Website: ulta-beauty
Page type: account-selection
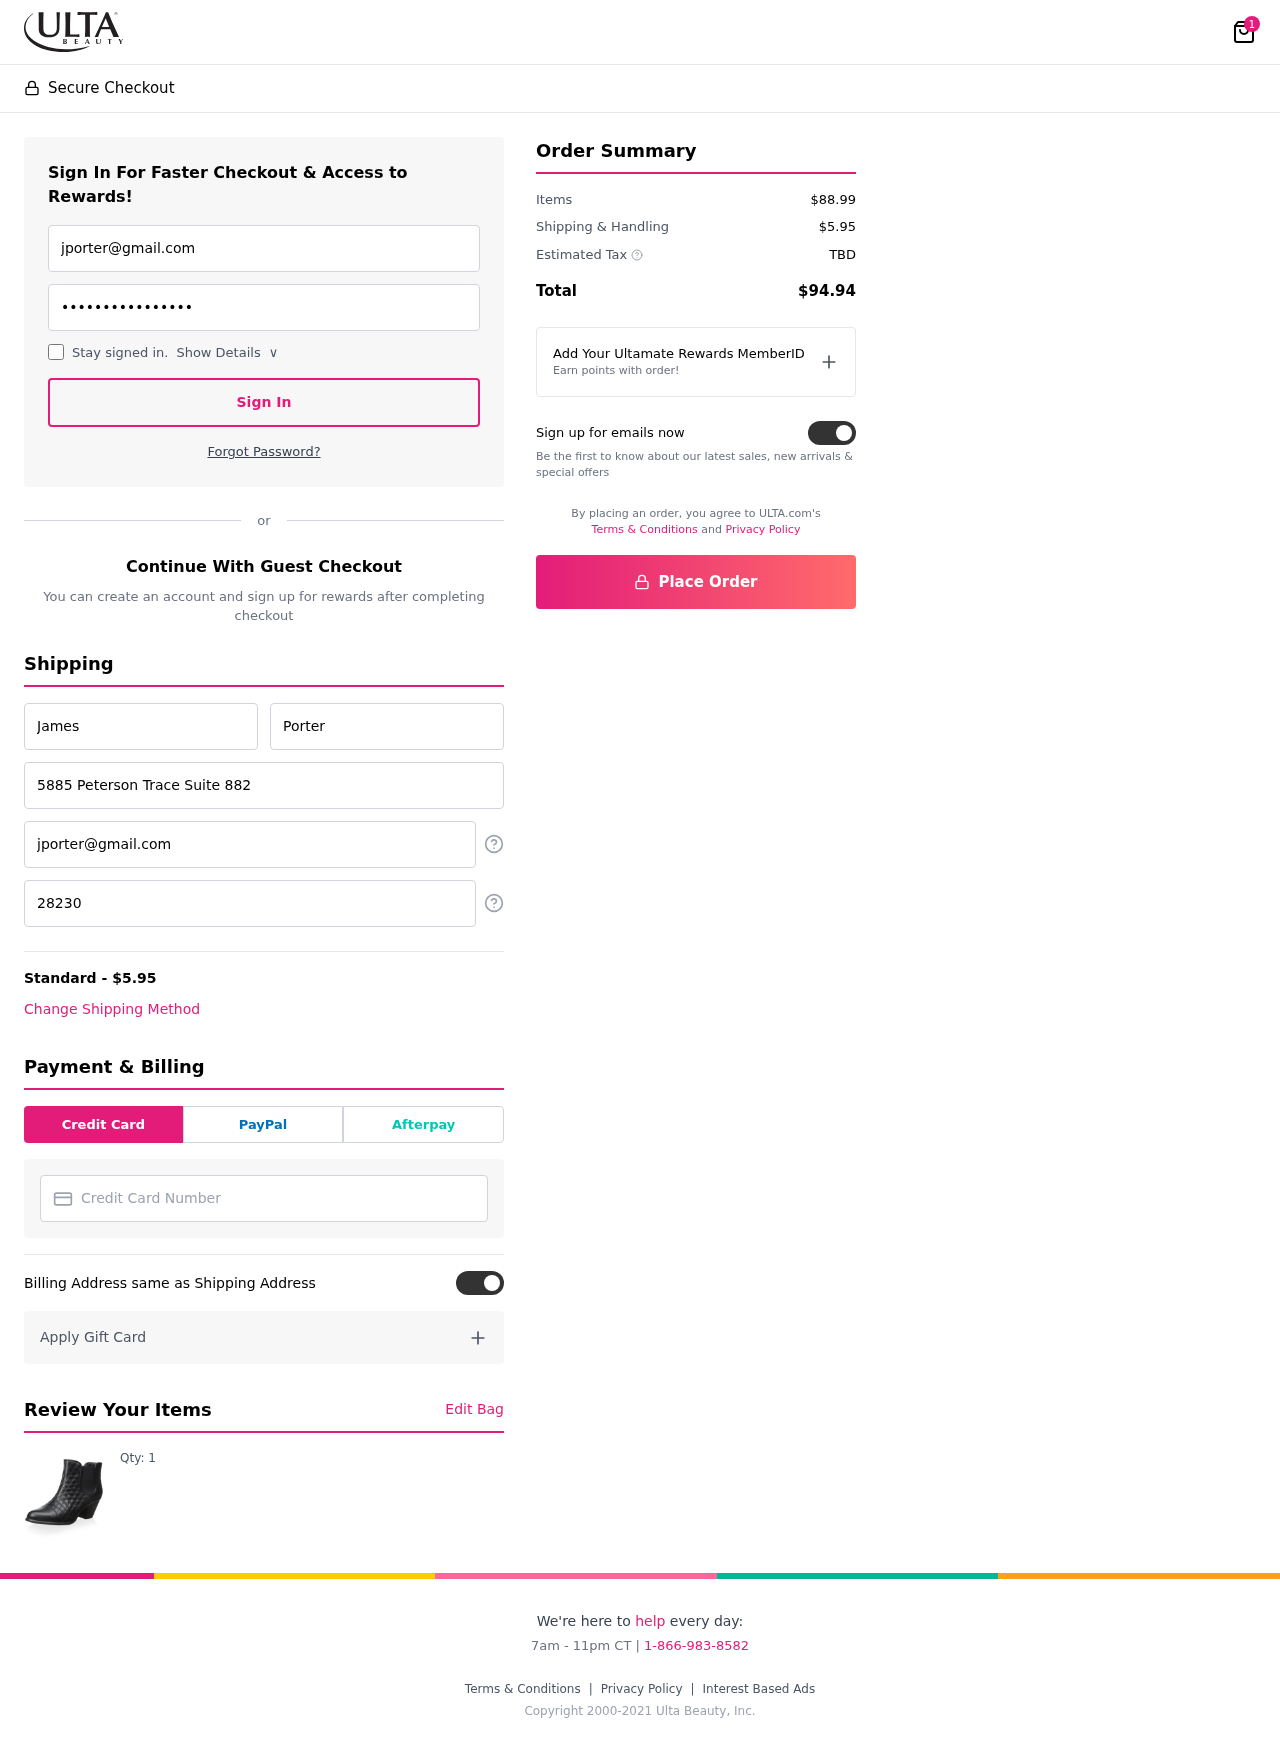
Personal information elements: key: PII_CARD_NUMBER
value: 3453 3587 5659 603
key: PII_EMAIL
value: jporter@gmail.com
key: PII_EMAIL2
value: jporter@gmail.com
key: PII_FIRSTNAME
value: James
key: PII_LASTNAME
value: Porter
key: PII_PHONE
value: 2823078424
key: PII_STREET
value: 5885 Peterson Trace Suite 882
Product elements: key: PRODUCT1_QUANTITY
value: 1
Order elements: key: ORDER_NUM_ITEMS
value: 1
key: ORDER_SHIPPING_COST
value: $5.95
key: ORDER_SUBTOTAL
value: $88.99
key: ORDER_TAX
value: TBD
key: ORDER_TOTAL
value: $94.94